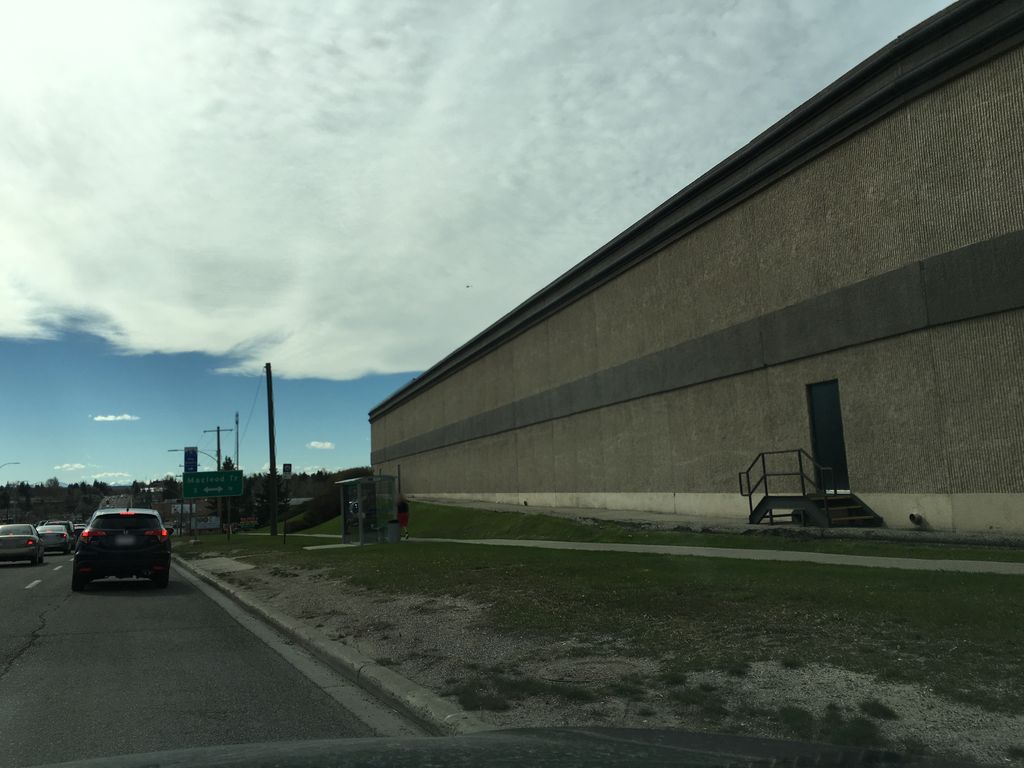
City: calgary